Aerial crown-view tile of a tropical tree (Barro Colorado Island, Panama), acquired 20240813:
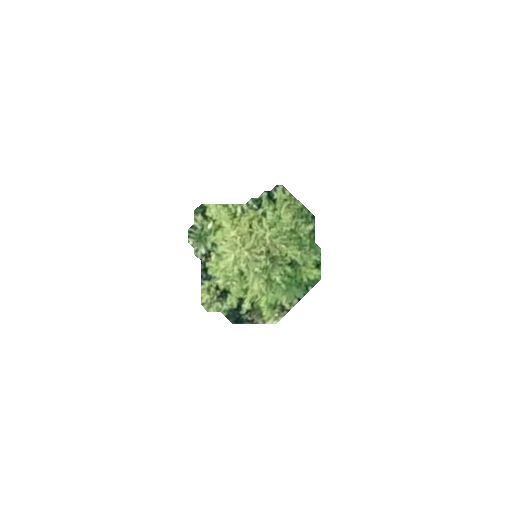
Species: Quararibea stenophylla
GBIF accepted scientific name: Quararibea stenophylla
Crown area: 20.393 m²